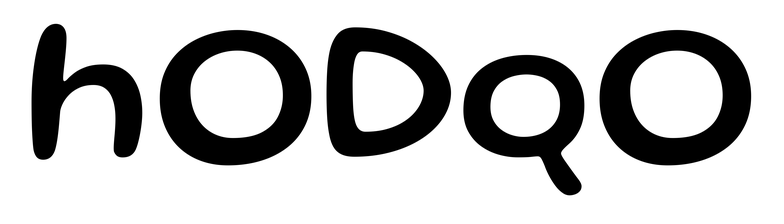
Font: Gluten_Regular